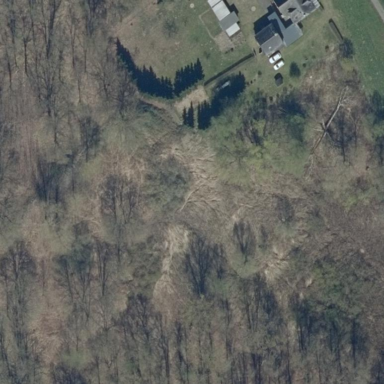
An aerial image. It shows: Patch of scrub vegetation.